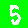
Digit: 5